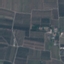
Label: PermanentCrop